Question: Here is the HTML code, i'm trying to select 'select customer' drop-down.
'''
<div id="createTasksPopup_customerSelector" class="customerOrProjectSelector selectorWithPlaceholderContainer at-dropdown-list-btn-ct notSelected">
<table id="ext-comp-1057" class="x-btn-wrap x-btn at-dropdown-list-btn x-btn-over x-btn-focus" cellspacing="0" cellpadding="0" border="0" style="width: auto;">
<tbody>
<tr id="ext-gen397" class=" x-btn-with-menu">
<td class="x-btn-left">
<td class="x-btn-center">
<em unselectable="on">
<button id="ext-gen391" class="x-btn-text" type="button">- Select Customer -</button>
</em>
</td>
<td class="x-btn-right">
</tr>
</tbody>
</table>
</div>
'''

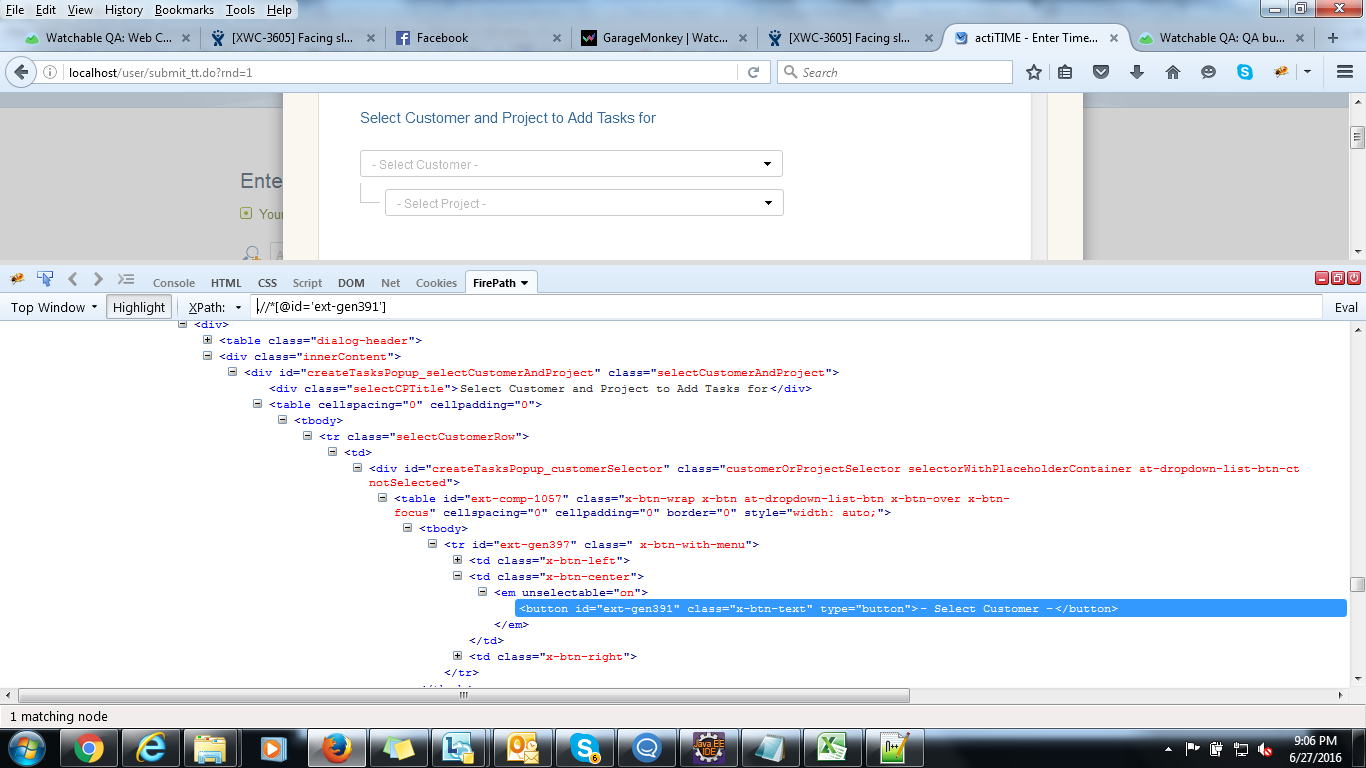
Answer: This exception generally occurs when we use Select command to select dropdowns which are not built by using "select" tag.
You can try by using sendkeys to select dropdown, just give displayed text of option in sendkeys.
If above does not work, then go for click on dropdown and again click on required option.
If it is auto complete dropdown, then click on that dropdown input box and go for senkeys char by char with small sleep, so that required option will be displayed.